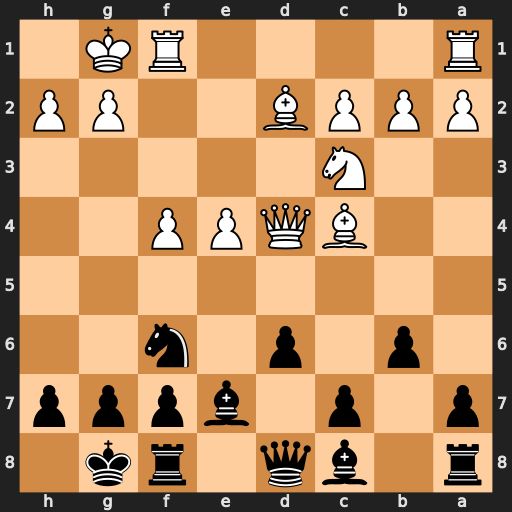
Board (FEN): r1bq1rk1/p1p1bppp/1p1p1n2/8/2BQPP2/2N5/PPPB2PP/R4RK1
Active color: b
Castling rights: -
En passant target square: -
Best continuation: d5 Nxd5 Bc5 Qxc5 bxc5